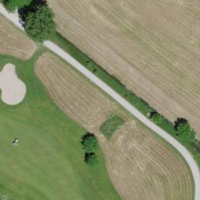
EUNIS habitat code: 53
Species observed at this site:
Fulica atra
Euonymus europaeus
Anas platyrhynchos
Sturnus vulgaris